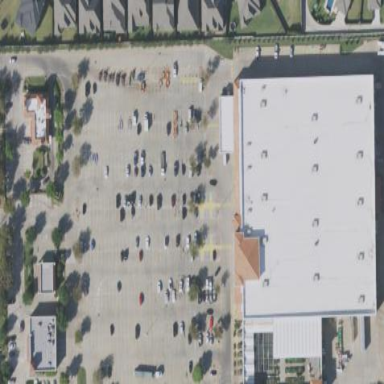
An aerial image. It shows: Retail area.